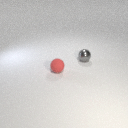
small gray metal sphere to the right of small red rubber sphere